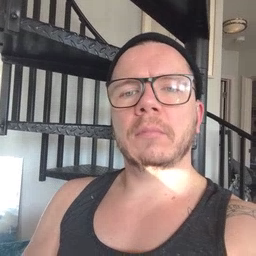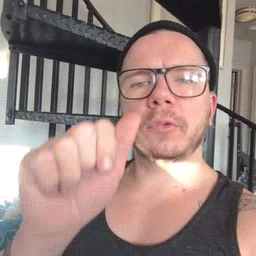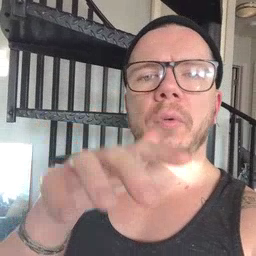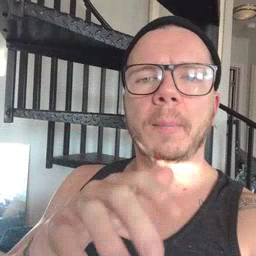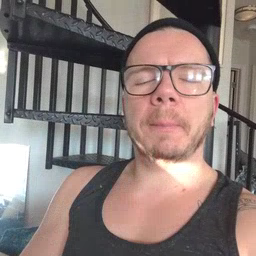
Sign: drop